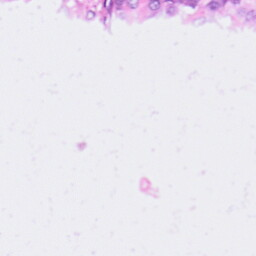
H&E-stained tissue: Pancreatic